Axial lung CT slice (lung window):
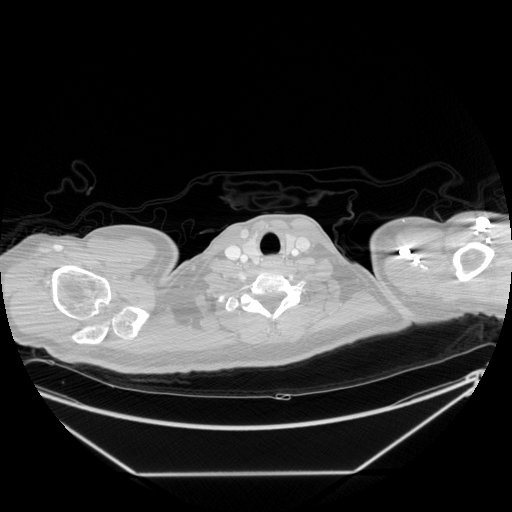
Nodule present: no